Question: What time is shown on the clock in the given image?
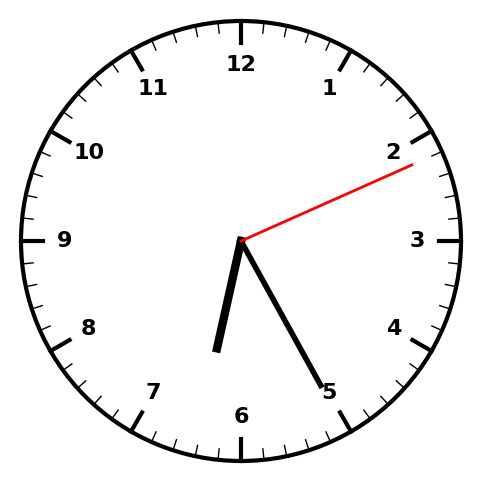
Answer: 06:25:11